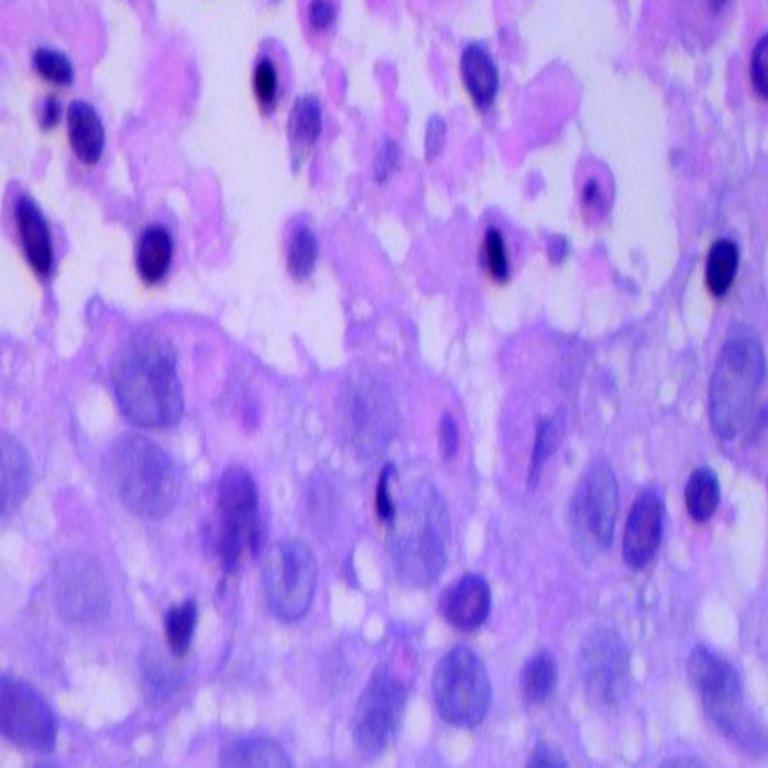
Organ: lung
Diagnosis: squamous carcinomas